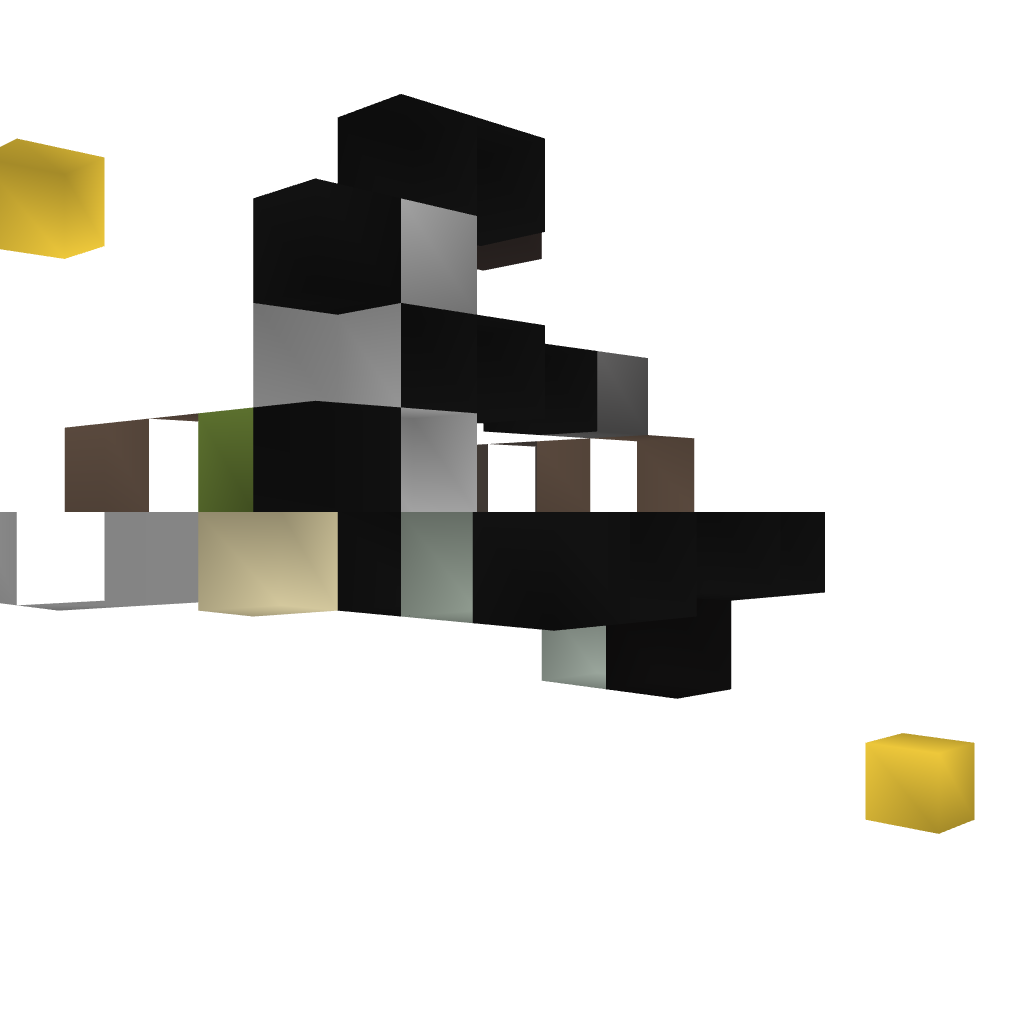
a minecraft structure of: Hands free cartstation